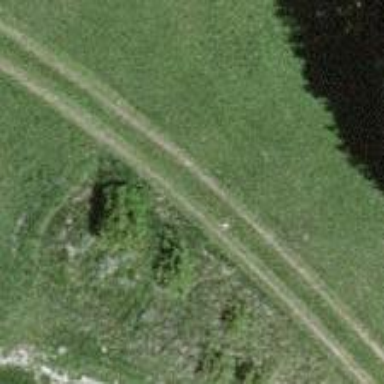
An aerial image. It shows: Track with grade 3 tracktype.